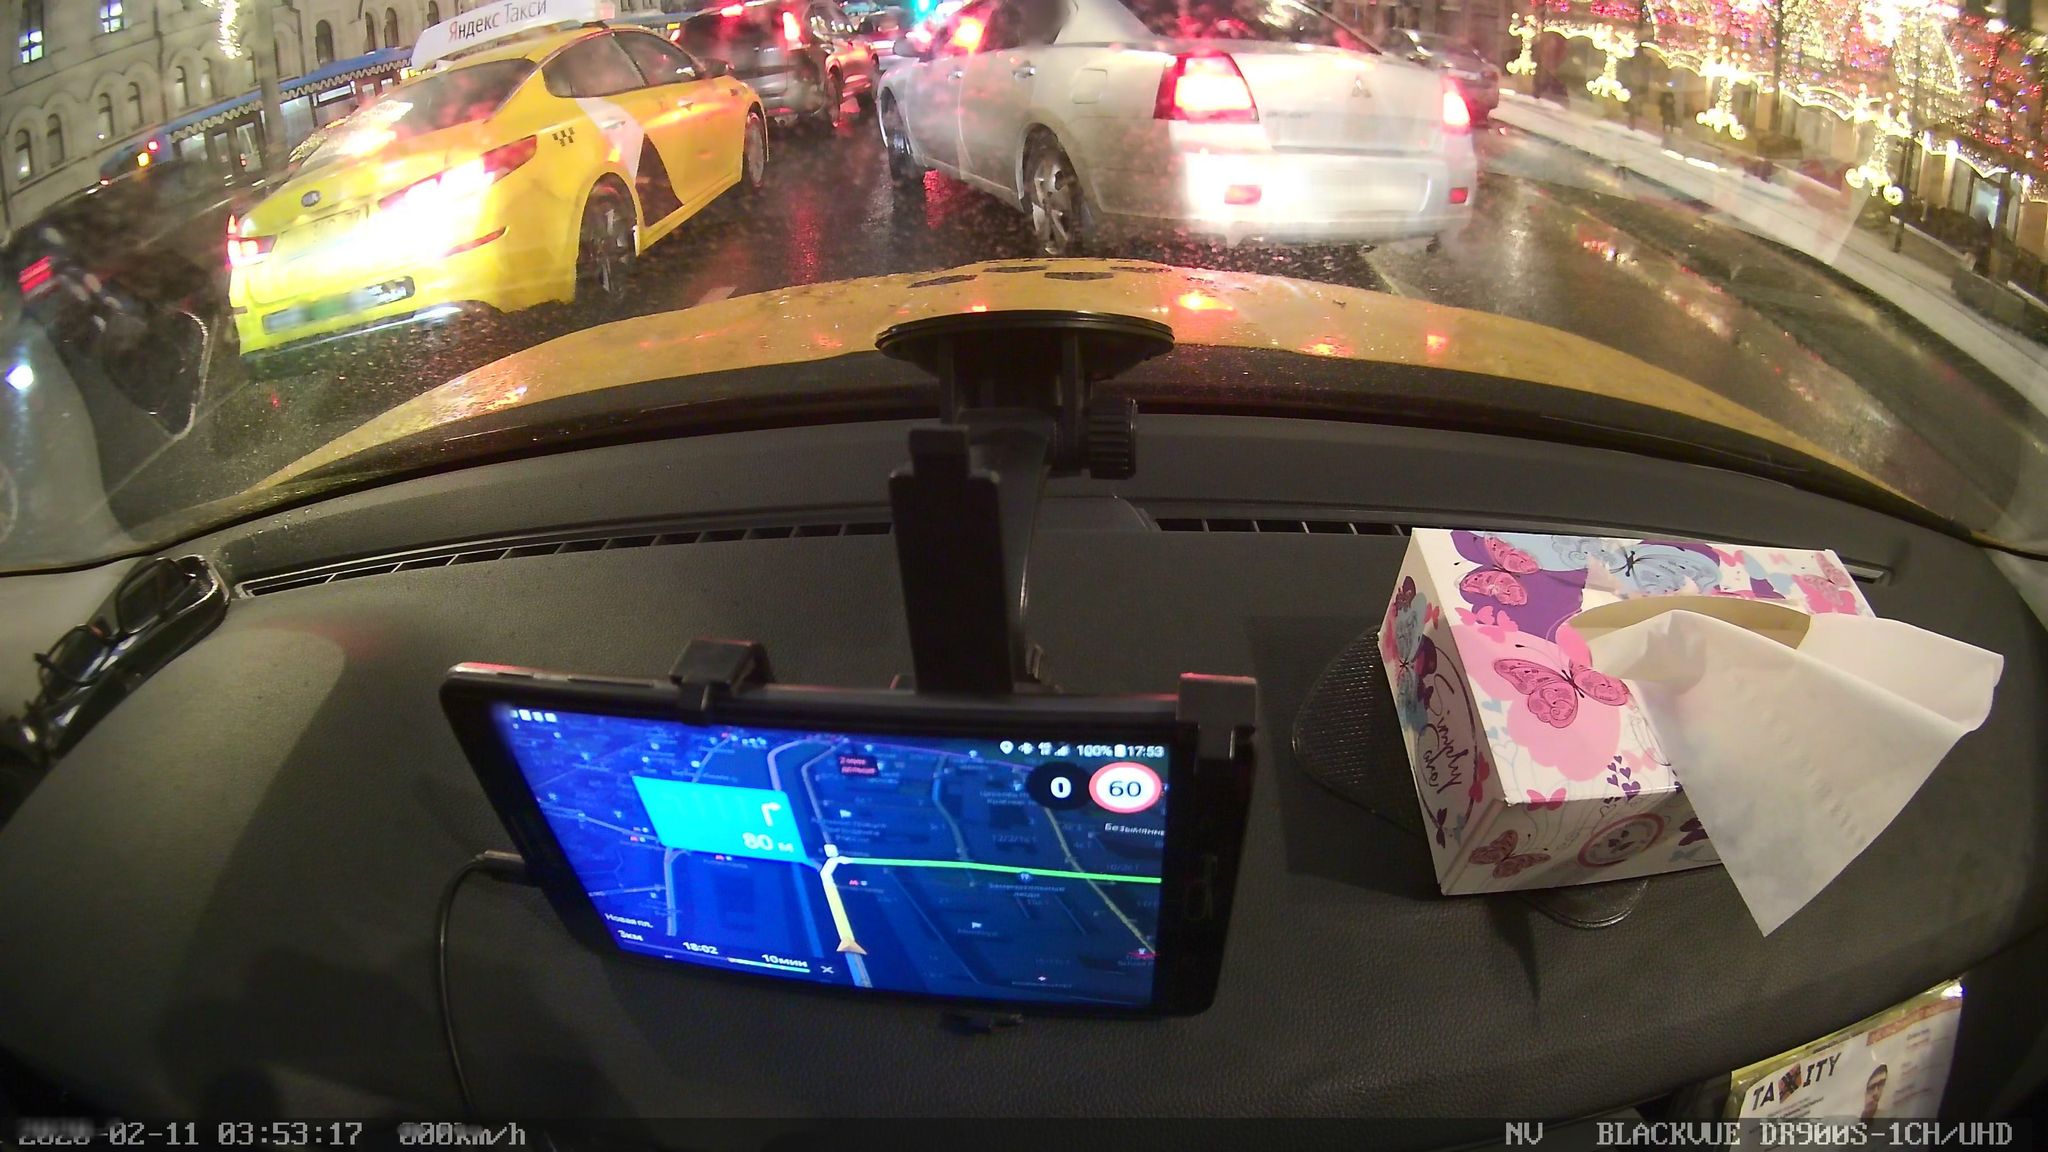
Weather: clear
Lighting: night
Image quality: slightly poor
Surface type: driving surface
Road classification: primary
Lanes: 6, 5
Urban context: urban centre
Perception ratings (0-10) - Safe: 3.93, Lively: 3.19, Beautiful: 4.03, Boring: 0.36, Depressing: 7.1, Wealthy: 6.23